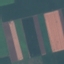
Land use / land cover: AnnualCrop